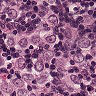
Metastatic tissue present: yes